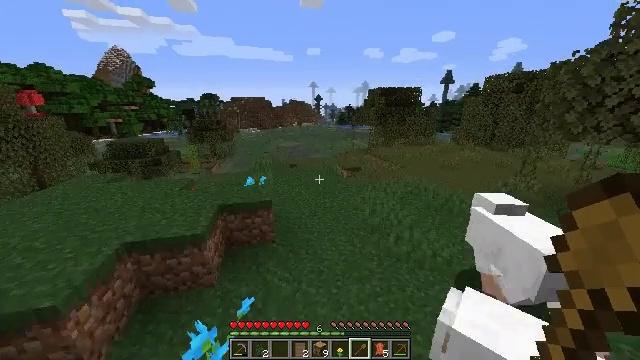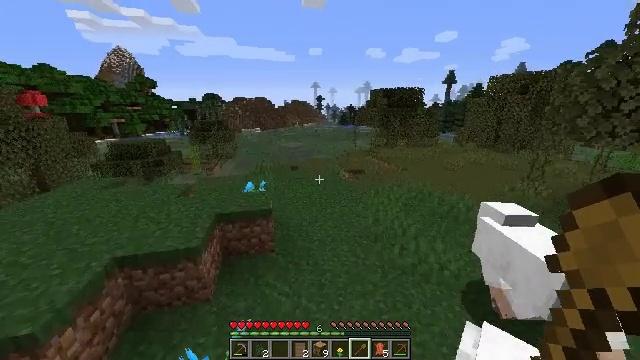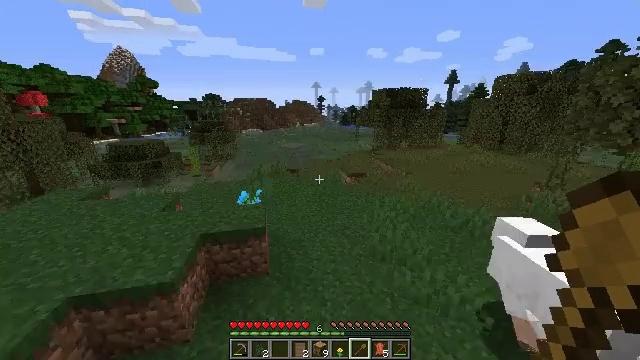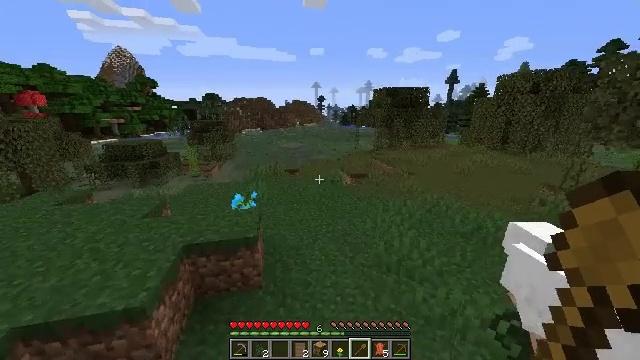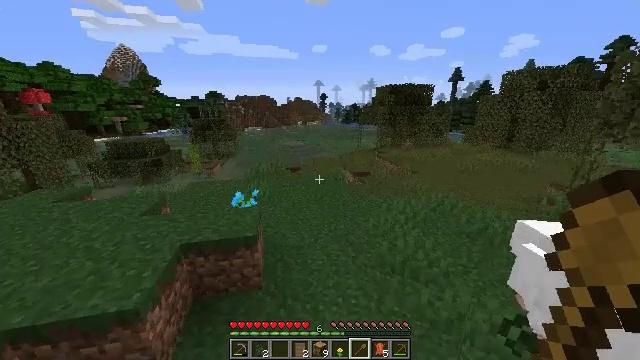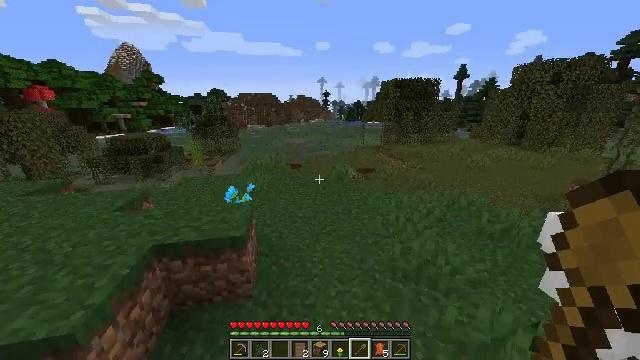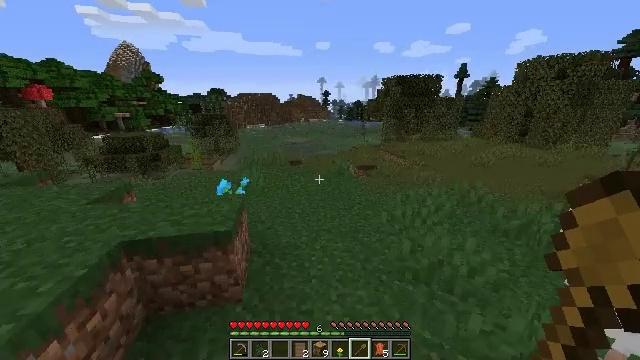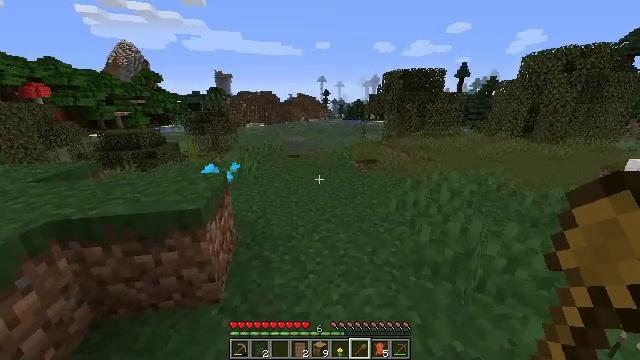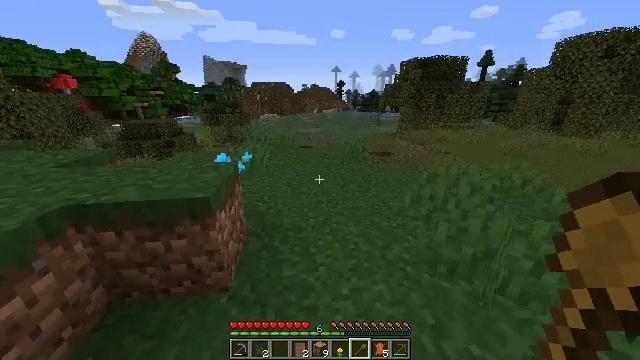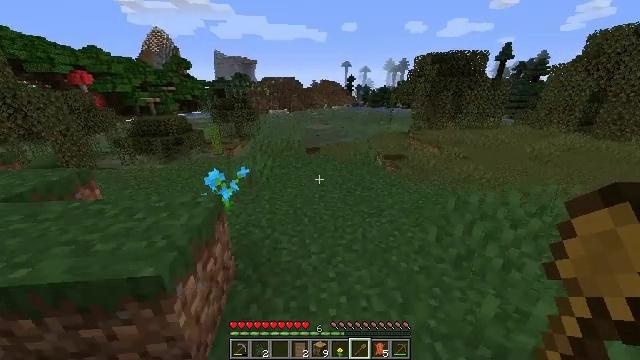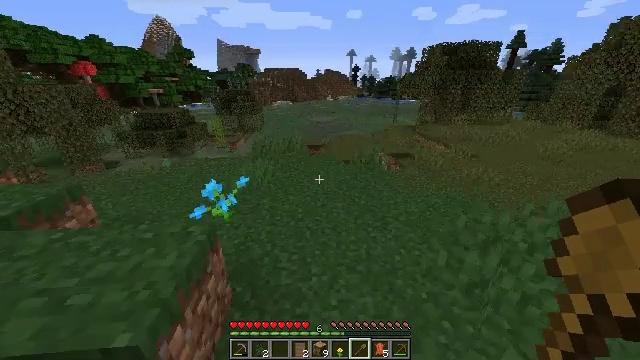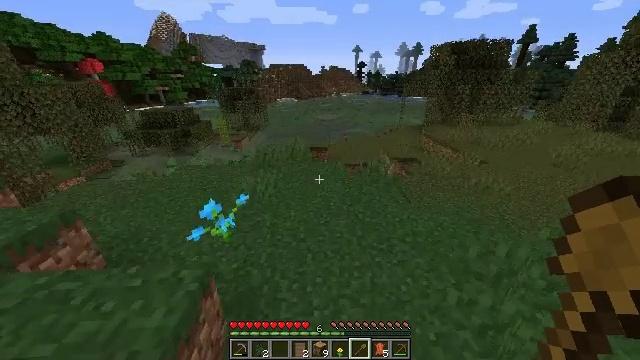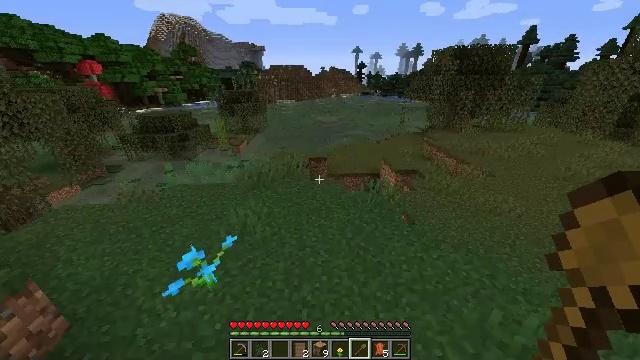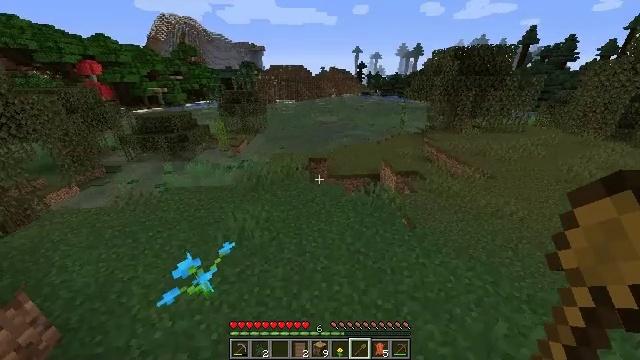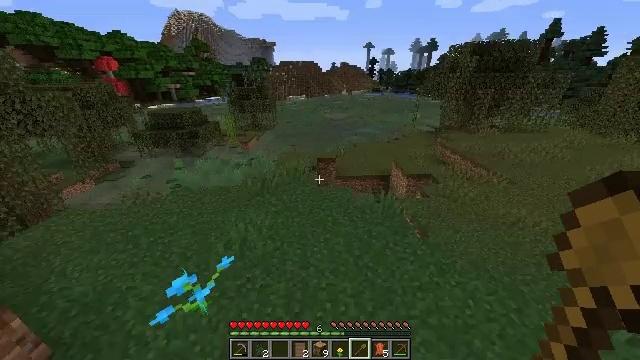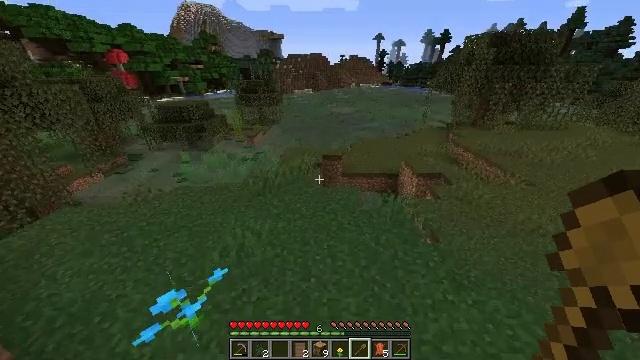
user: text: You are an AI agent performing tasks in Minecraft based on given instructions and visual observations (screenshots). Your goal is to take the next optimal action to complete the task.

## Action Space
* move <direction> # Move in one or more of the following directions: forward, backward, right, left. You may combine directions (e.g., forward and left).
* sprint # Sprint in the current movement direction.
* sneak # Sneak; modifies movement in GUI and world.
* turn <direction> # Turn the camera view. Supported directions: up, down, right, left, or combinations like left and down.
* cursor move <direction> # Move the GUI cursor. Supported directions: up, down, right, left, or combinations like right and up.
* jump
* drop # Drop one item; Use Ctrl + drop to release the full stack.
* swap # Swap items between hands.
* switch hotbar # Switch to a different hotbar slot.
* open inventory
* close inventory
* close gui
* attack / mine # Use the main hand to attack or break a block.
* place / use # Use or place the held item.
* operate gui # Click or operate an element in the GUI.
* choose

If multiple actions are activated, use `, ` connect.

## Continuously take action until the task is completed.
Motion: motion action
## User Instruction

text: Collect the grass from the surface.
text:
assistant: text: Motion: move forward, jump
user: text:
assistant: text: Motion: move forward, jump
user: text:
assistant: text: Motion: move forward, jump
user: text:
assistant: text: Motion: move forward, jump
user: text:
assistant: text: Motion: move forward, jump
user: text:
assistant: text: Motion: move forward, jump
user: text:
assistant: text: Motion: move forward, jump
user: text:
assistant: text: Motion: move forward, turn left and down, jump
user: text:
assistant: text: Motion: move forward, turn left and down, jump
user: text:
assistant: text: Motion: move forward, turn left and down, jump
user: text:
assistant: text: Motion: move forward, turn left, jump
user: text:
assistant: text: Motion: move forward, jump
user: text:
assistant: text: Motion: move forward, jump
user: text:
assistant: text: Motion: move forward, turn left, jump
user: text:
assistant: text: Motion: move forward, turn left and down, jump
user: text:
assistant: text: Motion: move forward, turn left, jump
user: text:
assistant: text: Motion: move forward, turn left and down, jump
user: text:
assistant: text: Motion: move forward, turn left, jump
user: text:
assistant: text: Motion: move forward, turn left, jump
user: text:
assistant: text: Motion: move forward, jump
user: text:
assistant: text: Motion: move forward, jump
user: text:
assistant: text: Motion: move forward, jump
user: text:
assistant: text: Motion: move forward, turn down, jump
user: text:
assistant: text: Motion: move forward, turn down, jump
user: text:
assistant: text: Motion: move forward, turn down, jump
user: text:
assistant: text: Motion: move forward, turn down, jump
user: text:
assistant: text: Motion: move forward, turn down, jump
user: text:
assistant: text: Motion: move forward, turn down, jump
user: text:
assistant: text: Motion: move forward, turn down
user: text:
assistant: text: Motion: move forward